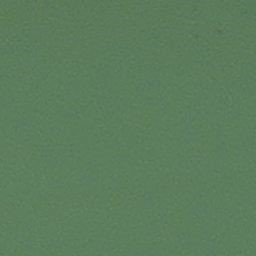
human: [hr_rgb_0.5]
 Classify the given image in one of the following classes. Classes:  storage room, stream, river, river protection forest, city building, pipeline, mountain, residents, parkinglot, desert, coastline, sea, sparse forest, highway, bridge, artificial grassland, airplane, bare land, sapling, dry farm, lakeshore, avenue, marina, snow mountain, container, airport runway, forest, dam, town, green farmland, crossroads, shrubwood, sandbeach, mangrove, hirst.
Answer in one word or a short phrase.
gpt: sea